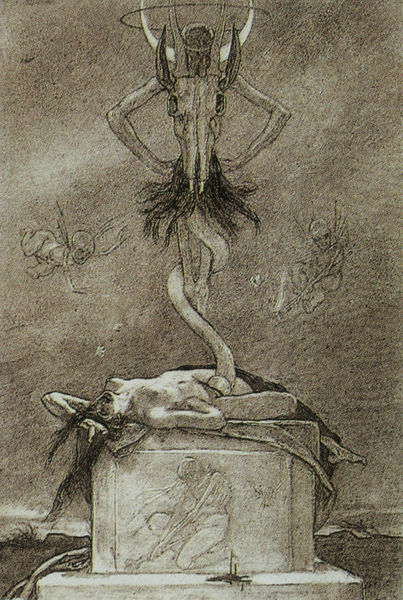
Titel: Das Opfer, Stich zu "Die Teuflischen"
Künstler: Félicien Rops
Standort: Namur
Institution: Musée Félicien Rops
Schlagwörter: akt, dunkel, flügel, gott, haut, himmel, kopf, körper, mann, nackt, weiß, bewegung, braun, brust, frau, grau, marmor, nacht, schwarz, skizze, zeichnung, tier, rock, symbolismus, tanz, arme, leiche, schädel, sockel, stein, tod, tot, toter, kirche, boden, figur, haare, kind, pferd, engel, putte, putto, statue, relief, brüste, liegen, modern, graphik, kuh, monochrom, rind, angst, men, people, white, black, woman, fin de siècle, podest, liegend, surrealismus, knochen, vanitas, tusche, mond, antike, maske, fuss, religion, futuristisch, beton, schweben, traum, druck, druckgraphik, halbmond, lithographie, mondsichel, sichel, schwarz weiß, radierung, gespenst, schlange, bleistift, beten, dämon, sieg, altar, femme fatale, fries, heiligenschein, skelett, totenkopf, leib, grab, jesus, sterben, götter, teufel, angel, naked, nude, stone, head, death, opfer, opferung, hörner, basis, insekt, drawing, amor, geweih, putten, trauernde, stier, etching, illustration, sketch, putti, schrei, devil, schwebend, liegt, ungeheuer, schrein, satan, tänzer, seele, auferstehung, kubin, mörder, fairy, monument, sculpture, wings, pfeile, ungeziefer, cherub, geburt, geist, monster, untier, gerippe, rops, arms, sarkophag, steinblock, animal, trist, kadaver, grabstein, gebeine, hörne, büffel, christ, bukranion, füssli, menschenopfer, magic, fairies, sakrophag, carving, organ, opfergabe, dancer, fuseli, todesengel, atheismus, engel7, felicien rops, kuhschädel, okkultismus, pferdeschädel, schöange, ungetier, skull, krampf, serpent, aeskulap, fear, blood, sacrifice, bas relief, tomb, torture, strange, liegend nackt, socekl, demon, nicht schön, sinister, human form, deity, rapture, entweichen, carcas, skeletin, toture, carvin, possession, satanismus